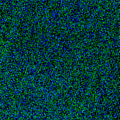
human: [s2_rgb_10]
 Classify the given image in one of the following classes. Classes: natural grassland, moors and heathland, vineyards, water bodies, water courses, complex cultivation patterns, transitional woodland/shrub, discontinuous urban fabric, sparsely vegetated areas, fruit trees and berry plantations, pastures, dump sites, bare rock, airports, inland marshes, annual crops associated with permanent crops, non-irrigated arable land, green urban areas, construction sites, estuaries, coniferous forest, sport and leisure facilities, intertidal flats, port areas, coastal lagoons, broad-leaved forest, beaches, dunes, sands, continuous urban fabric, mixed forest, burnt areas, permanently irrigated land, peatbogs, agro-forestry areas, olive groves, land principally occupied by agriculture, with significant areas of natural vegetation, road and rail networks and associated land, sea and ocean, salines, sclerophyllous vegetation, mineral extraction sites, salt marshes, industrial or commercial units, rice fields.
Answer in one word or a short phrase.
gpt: sea and ocean